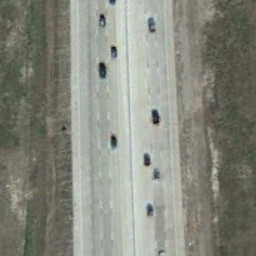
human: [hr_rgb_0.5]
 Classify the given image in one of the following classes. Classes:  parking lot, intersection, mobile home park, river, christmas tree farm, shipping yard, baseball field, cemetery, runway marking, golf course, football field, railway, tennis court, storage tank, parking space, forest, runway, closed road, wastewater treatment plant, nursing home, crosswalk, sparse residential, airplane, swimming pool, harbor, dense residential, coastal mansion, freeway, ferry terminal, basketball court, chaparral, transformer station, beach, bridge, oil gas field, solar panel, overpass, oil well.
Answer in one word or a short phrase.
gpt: freeway